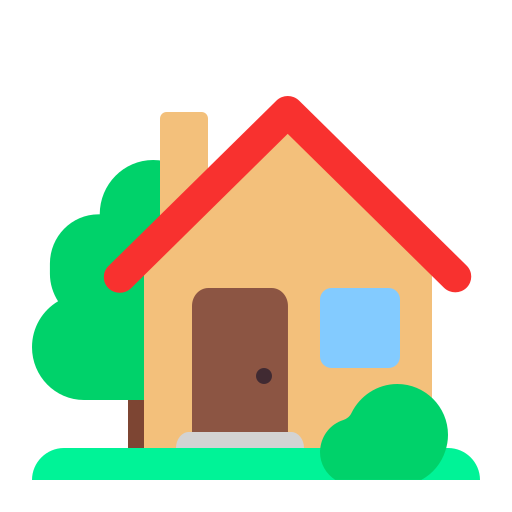
house with garden flat